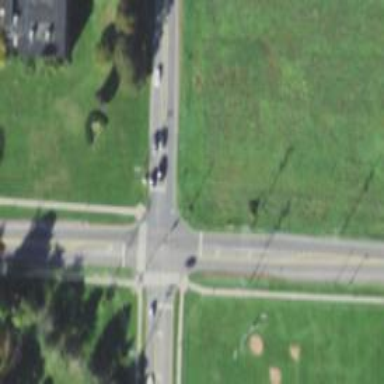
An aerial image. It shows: Unmarked crossing on the road.